Question: In Netbeans,
While we creating a new array, and when we lookup into the variable > and expand array > It's show in order of sorting by value
It was before sorting by index.
'''
int[] nums = {2,0,2,1,1,0};
'''
Attached a picture below for more clarity
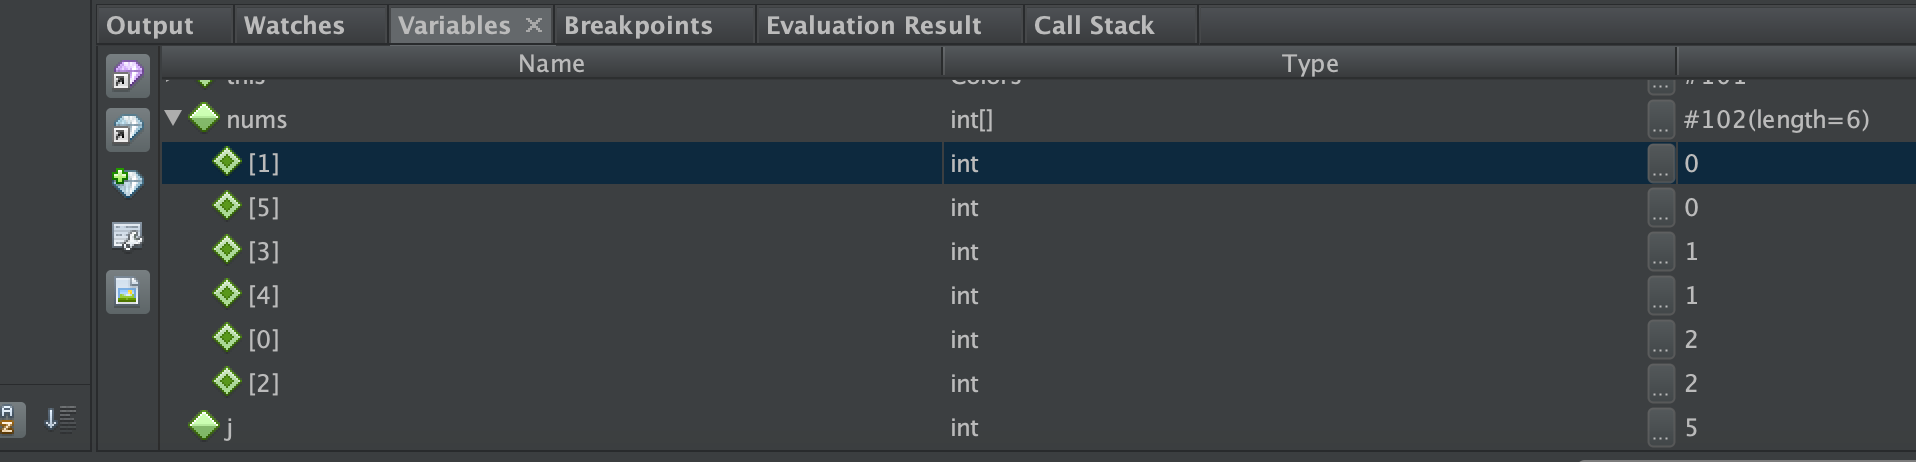
Answer: Just click on the table header of the column you want to order by (in your case: click on "Name").